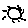
Label: sun